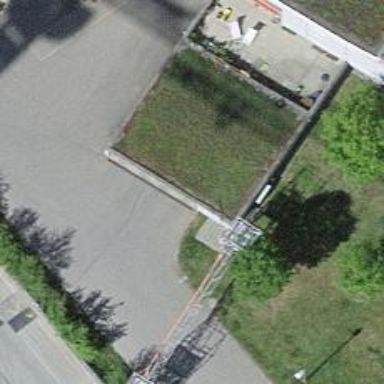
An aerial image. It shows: Parking entrance.